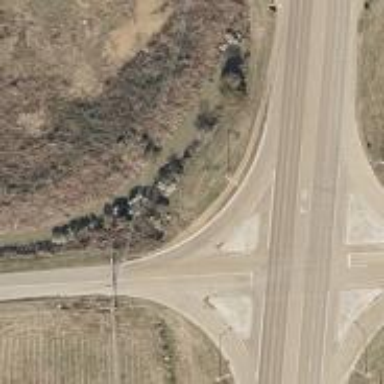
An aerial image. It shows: Trunk link highway.